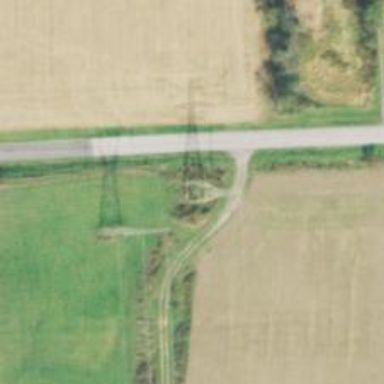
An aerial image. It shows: Lattice structure tower.